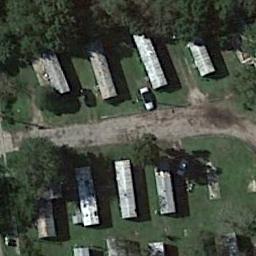
Label: residential